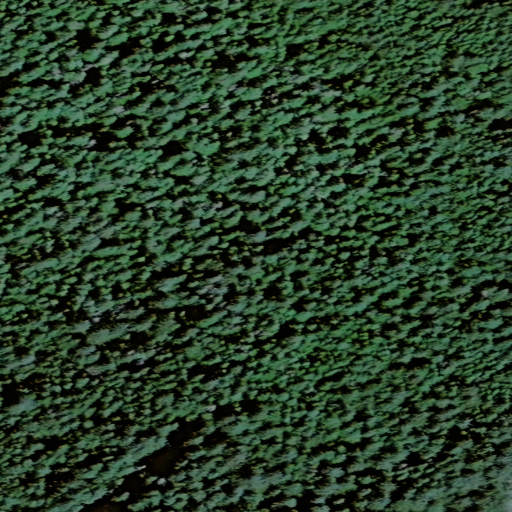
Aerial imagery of island in Alaska named Faust Island containing only unknown